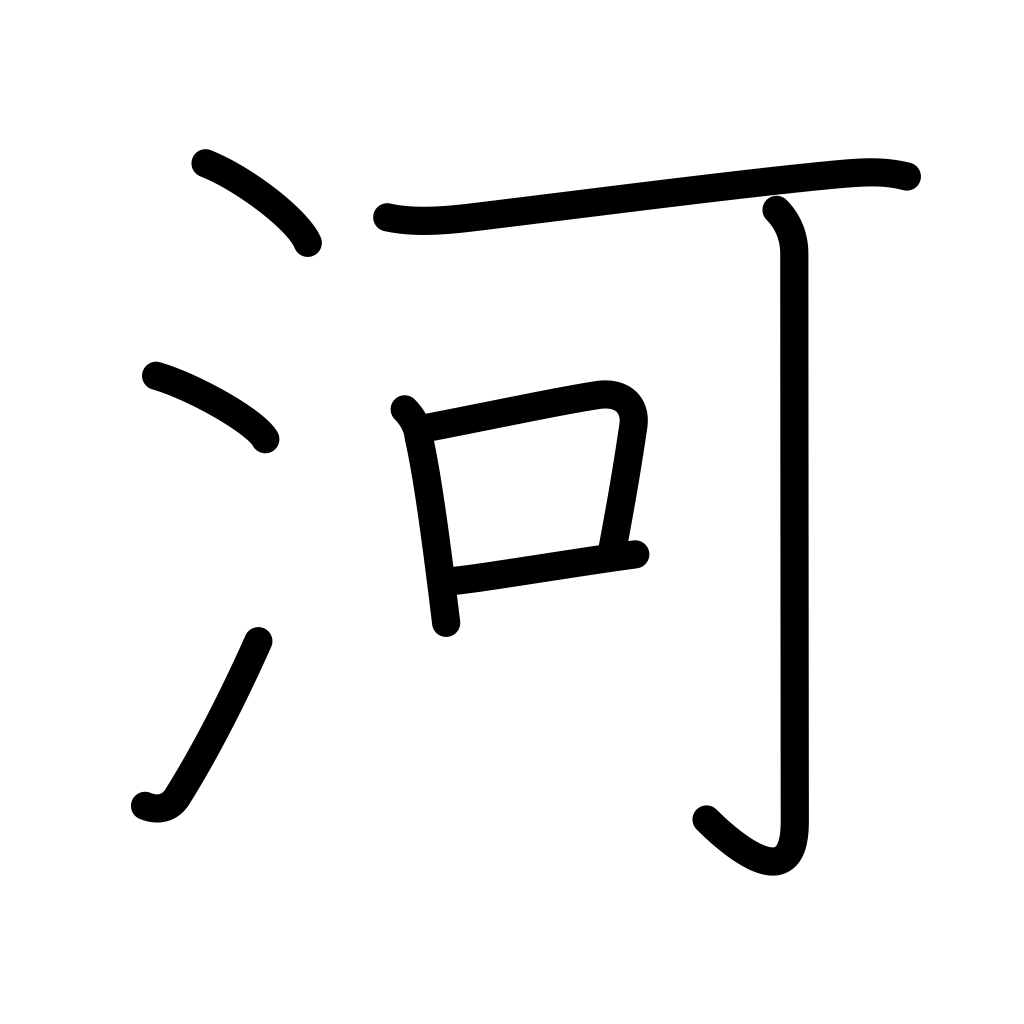
Meaning: river